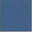
Piece: xx